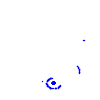
Particle: proton